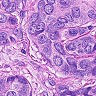
Metastatic tissue present: yes